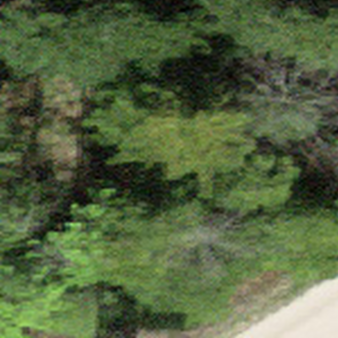
Label: other